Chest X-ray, AP view. Patient: 55 years old, sex M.
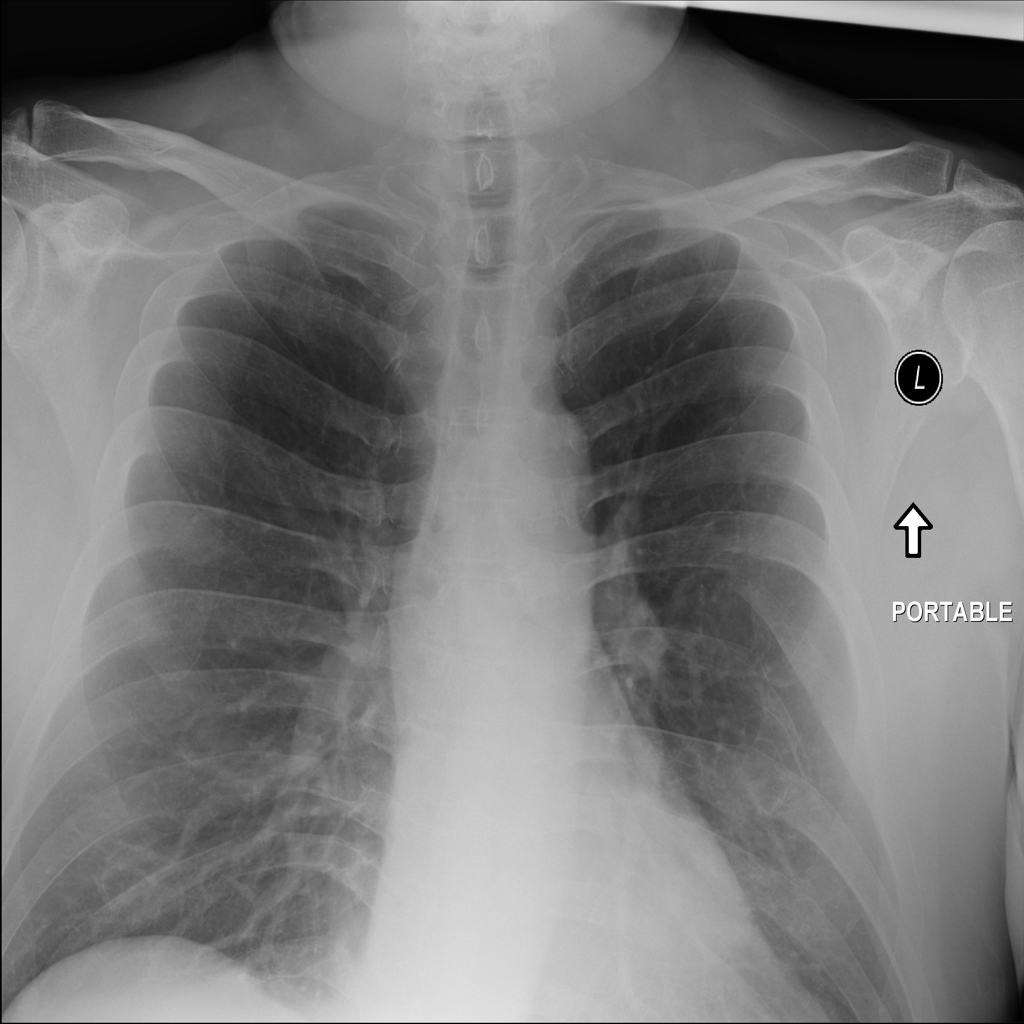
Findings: No Finding